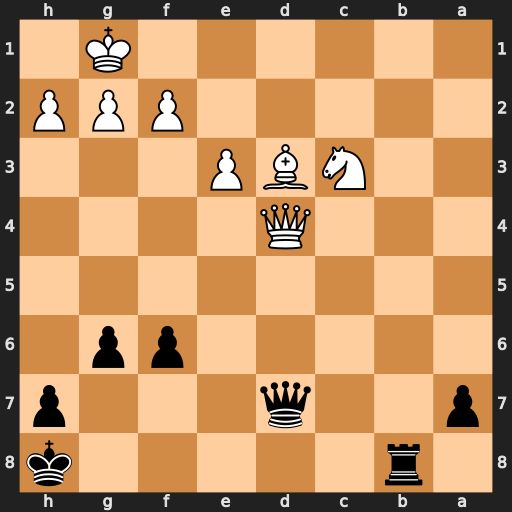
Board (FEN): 1r5k/p2q3p/5pp1/8/3Q4/2NBP3/5PPP/6K1
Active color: b
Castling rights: -
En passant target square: -
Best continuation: Qxd4 exd4 Rb3